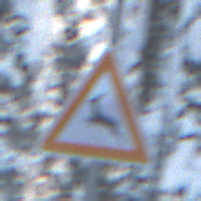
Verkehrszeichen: WildwechselRechts
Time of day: MorningAfternoon
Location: Outdoor (Nature)
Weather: Clear
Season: Winter
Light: Natural